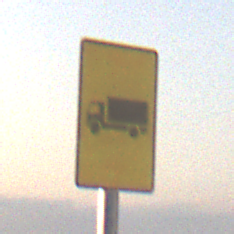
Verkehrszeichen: KFZZulaessigeGesamtmasse3Komma5TOhnePfeilsymbol
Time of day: SunriseSunset
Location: Outdoor (Nature)
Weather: PartlyCloudy
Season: NotSpecified
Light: Natural